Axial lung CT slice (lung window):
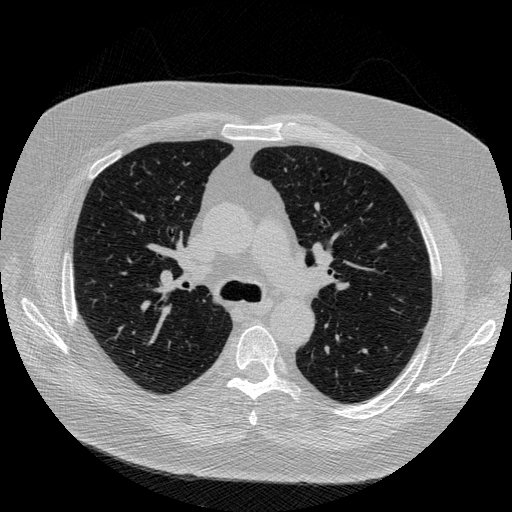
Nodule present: no